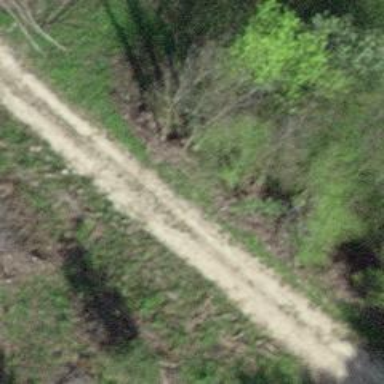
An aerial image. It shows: Gravel track with grade 3 tracktype.